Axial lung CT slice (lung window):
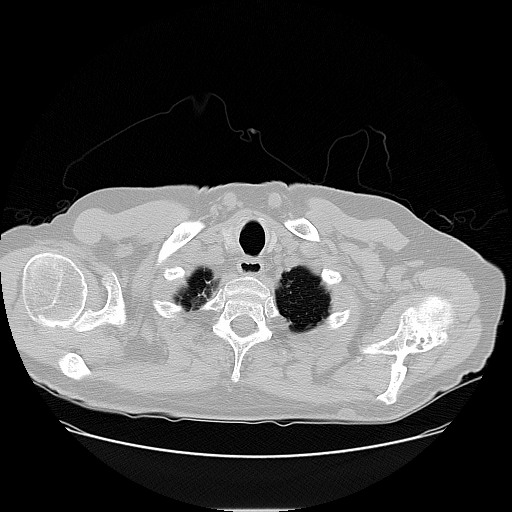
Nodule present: no